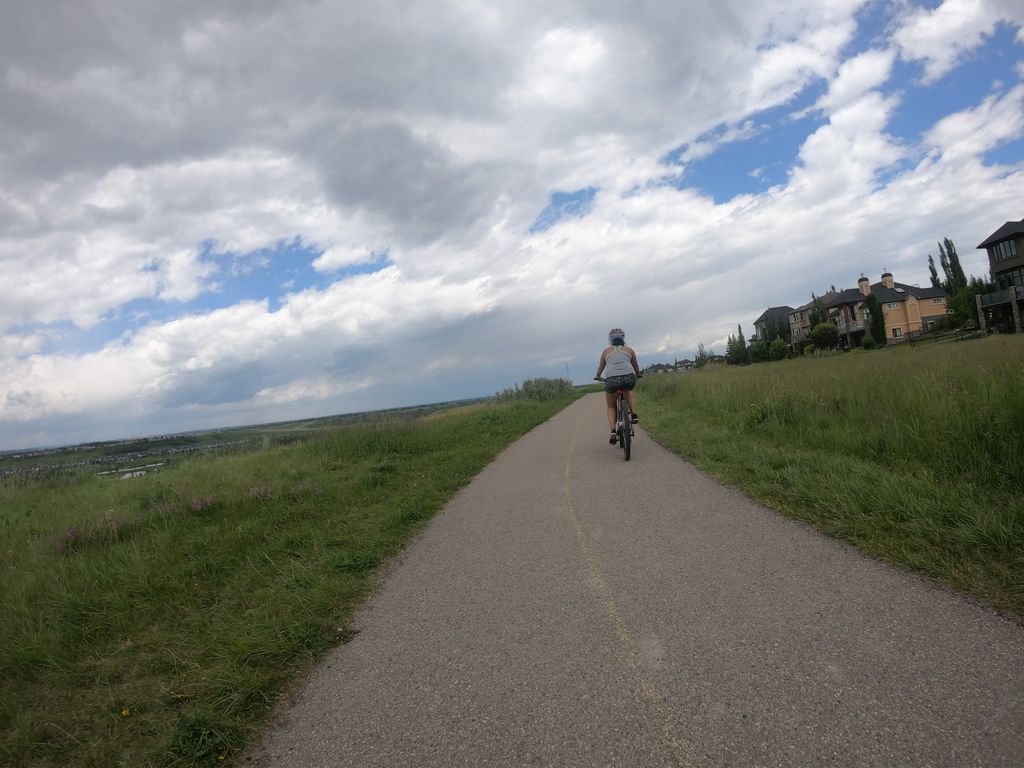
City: calgary